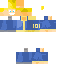
A male human skin with medium skin, wearing blonde long hair dressed in a blue suit and blue pants, featuring a closed mouth.